Field crop: maize
Growth stage: 2
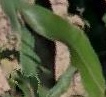
Species: maize